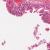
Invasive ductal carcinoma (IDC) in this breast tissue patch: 0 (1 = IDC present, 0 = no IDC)